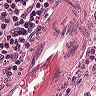
Metastatic tissue present: no